Field crop: maize
Growth stage: 2
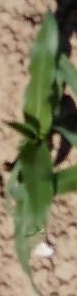
Species: maize